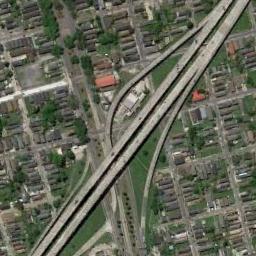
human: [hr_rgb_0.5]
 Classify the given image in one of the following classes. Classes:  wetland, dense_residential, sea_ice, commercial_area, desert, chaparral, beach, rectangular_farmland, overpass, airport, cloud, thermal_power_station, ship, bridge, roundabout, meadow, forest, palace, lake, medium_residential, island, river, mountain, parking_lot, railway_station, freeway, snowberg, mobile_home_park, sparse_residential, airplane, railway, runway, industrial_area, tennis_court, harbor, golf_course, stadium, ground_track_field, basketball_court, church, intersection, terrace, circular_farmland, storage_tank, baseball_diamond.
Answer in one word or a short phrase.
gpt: overpass